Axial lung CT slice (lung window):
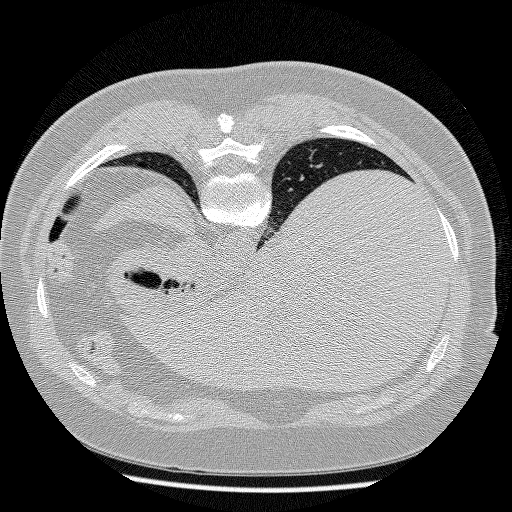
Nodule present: no